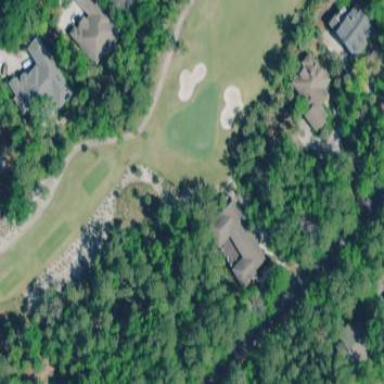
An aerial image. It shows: Sand bunker on golf course.